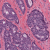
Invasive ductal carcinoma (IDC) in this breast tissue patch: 0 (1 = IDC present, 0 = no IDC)